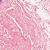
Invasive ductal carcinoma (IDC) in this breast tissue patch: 0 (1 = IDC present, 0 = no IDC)